Interaction volume radius: 10 \u00c5
Interaction volume height: 15 \u00c5
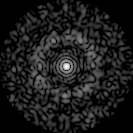
Disorder parameter: 0.8459